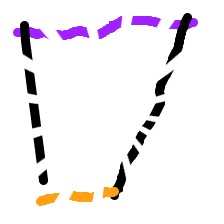
Shape: trapezoid